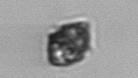
Label: Kryptoperidinium_triquetrum